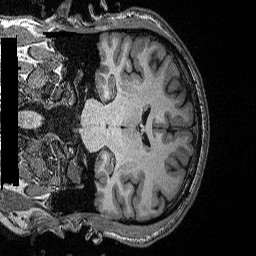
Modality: T1w
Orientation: coronal
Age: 37
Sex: male
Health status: ill
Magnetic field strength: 3 T
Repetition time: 2.53 s
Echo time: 0.00331 s